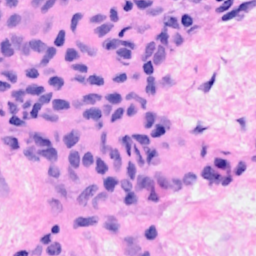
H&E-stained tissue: Breast